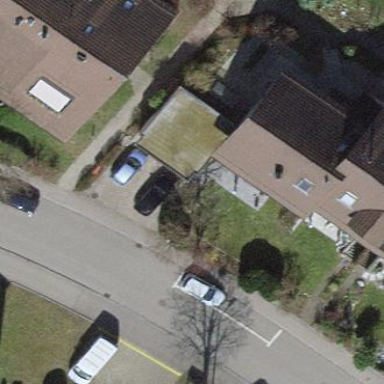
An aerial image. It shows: Building with tiled roof.